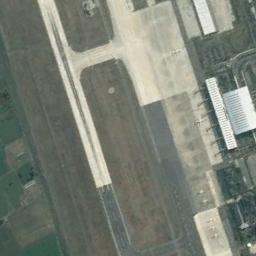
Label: airport